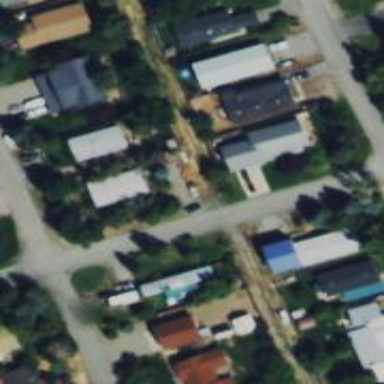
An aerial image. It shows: Alleyway designated as service road.